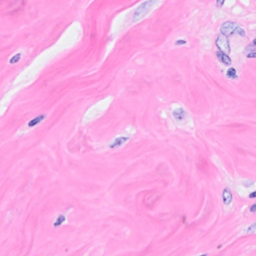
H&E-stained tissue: Breast